Question: I have a Maven project with the dependencies listed below:

wink.version = 1.1.3-incubating and spring.version = 3.0.5.RELEASE
Application Context in Spring includes:
'''
<bean class="org.apache.wink.spring.Registrar">
<property name="classes">
<set value-type="java.lang.Class">
</set>
</property>
<property name="instances">
<set>
<ref local="restexample" />
</set>
</property>
</bean>
<bean id="restexample" class="com.example.rest.ExampleRest"></bean>
'''
web.xml includes:
'''
<context-param>
<param-name>contextConfigLocation</param-name>
<param-value>
classpath:META-INF/wink/wink-core-context.xml
classpath:applicationContext.xml
</param-value>
</context-param>
<listener>
<listener-class>org.springframework.web.context.ContextLoaderListener</listener-class>
</listener>
<servlet>
<servlet-name>restServlet</servlet-name>
<servlet-class>org.apache.wink.server.internal.servlet.RestServlet</servlet-class>
</servlet>
<servlet-mapping>
<servlet-name>restServlet</servlet-name>
<url-pattern>/rest/*</url-pattern>
</servlet-mapping>
'''
Rest Java Class includes:
'''
@Path("/ex")
public class ExampleRest {
@GET
@Produces(MediaType.APPLICATION_JSON)
public String example() throws IOException {
return "{ 'id':'test' }";
}
}
'''
---
Looking at the logs I don't see any exception or problem, the 'restexample' bean is being created but... I get a when I try to call the REST service.
I think is not being registered by Apache Wink.
Any idea ?
:
Loking at the logs, I noticed that ExampleRest is not being registered by Apache Wink. Maybe, the problem is within the beans declaration or maybe the dependencies that I'm using.
I also set-up another project without spring and it works there. I really need Spring to use his IoD for daos and services.
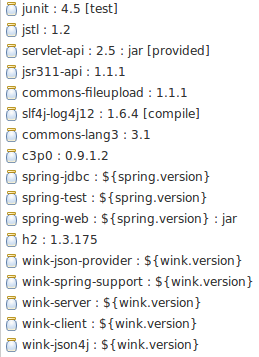
Answer: in your web.xml, you point to a file called . The path to this file seems wrong. It should be:
> META-INF/server/wink-core-context.xml
<URL>
Not sure why you don't see the FileNotFoundException here.